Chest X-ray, AP view. Patient: 65 years old, sex F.
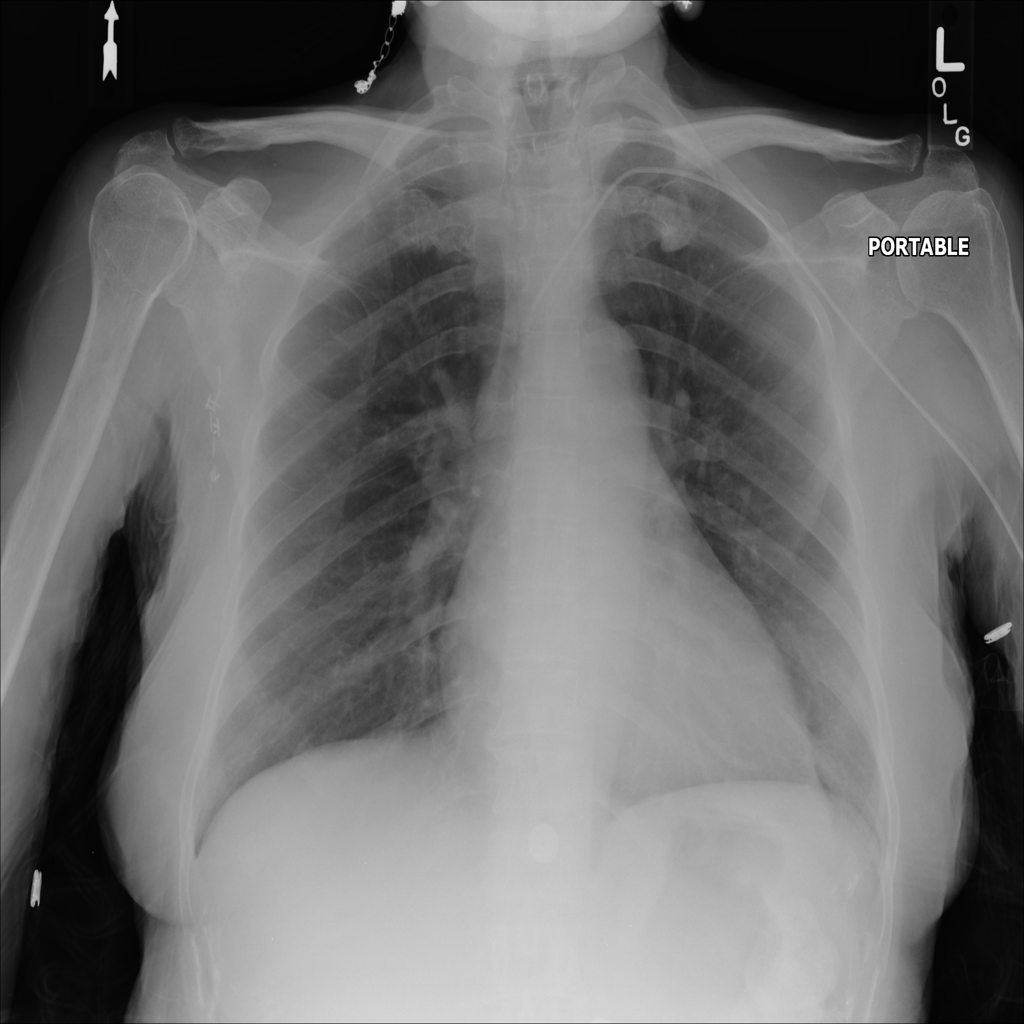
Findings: No Finding